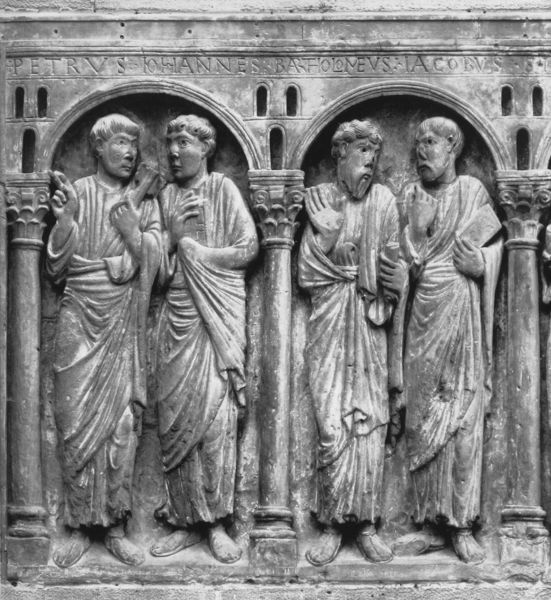
Titel: Aposteltafel
Standort: Basel, Münster, Unserer Lieben Frau (EU - CH)
Schlagwörter: hand, kopf, weiß, geste, marmor, männer, schwarz, säule, säulen, tuch, gespräch, ornament, alt, bart, wand, architektur, bibel, falten, johannes, stehen, stein, täufer, bild, gelehrte, gesten, hände, kirche, gewand, gewänder, paar, locken, relief, füße, schrift, bogen, fassade, mauer, figuren, rundbogen, beobachter, inschrift, sandalen, foto, vier, arkade, arkaden, christlich, toga, heilige, schlüssel, basis, jünger, korinthisch, jesu, petrus, paare, markus, senat, akkanthus, apostel, jakob, evangelisten, lukas, propheten, jacobus, bartholomäus, geschlitzt, interaktion, dialog, jacob, a, 1200, laitein, bartolomeus, säule männer, apostolen